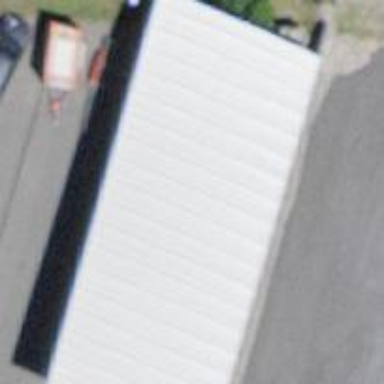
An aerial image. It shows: View of roof of building.